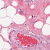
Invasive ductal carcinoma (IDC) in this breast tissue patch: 0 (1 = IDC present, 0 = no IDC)